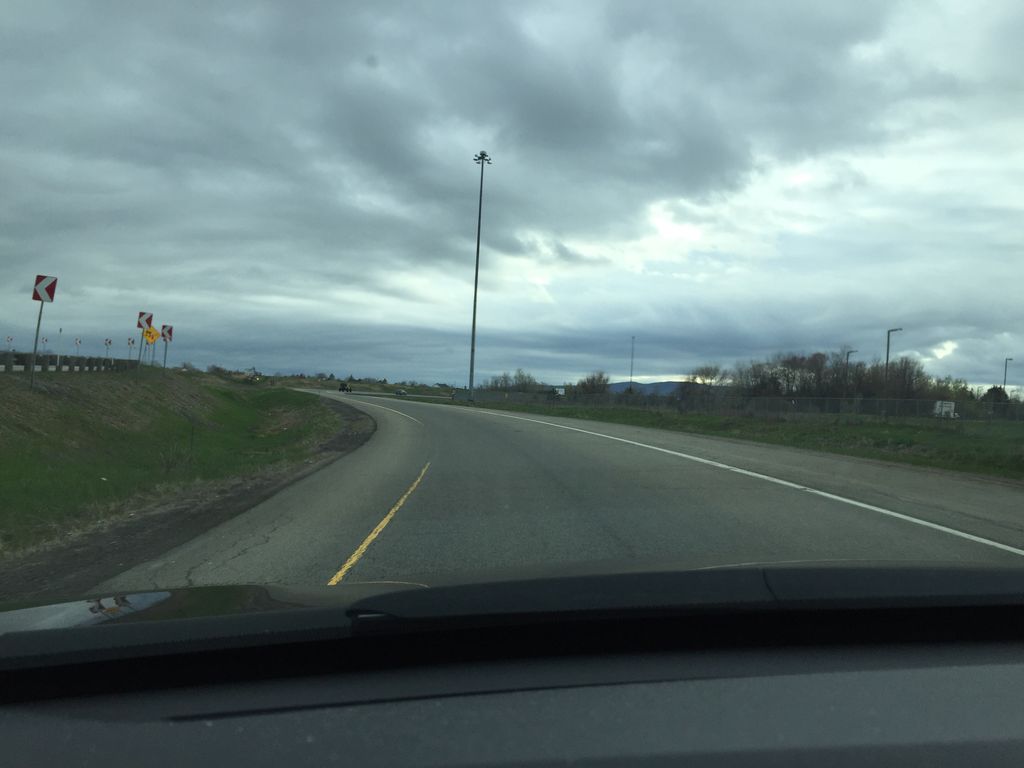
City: quebec_city